Question: I am having weird display issues using the jQuery dialog with an iframe in Firefox and IE8.
I have tested the page itself outside of the iframe and the problems are not reproduced, only when inside of the jQuery dialog.

'''
$(document).ready(function() {
var img = $('.photoLink');
var imgSrc = img.attr('src');
$('.photoLink').photoDialog({
id: imageID,
onClose: function() {
img.attr('src', imgSrc + '&rand=' + (new Date()).getTime());
}
});
});
$.fn.photoDialog = function(options) {
var defaults = {
autoOpen: false,
title: 'Photo Tool',
minHeight: 560,
minWidth: 540
onClose: function(){}
};
var opts = $.extend(defaults, options);
return this.each(function() {
$this = $(this);
that =$(this);
var $dialog = $('<div>')
.html('<iframe src="' + opts.url + '?sn=' + opts.id + '" width="' + (opts.minWidth - 20) + '" height="' + (opts.minHeight - 20) + '" style="border: none;" scrolling="no"></iframe>')
.dialog({
autoOpen: opts.autoOpen,
title: opts.title,
minHeight: opts.minHeight,
minWidth: opts.minWidth,
modal: true,
close: function() {
opts.onClose.call(that);
}
});
$this.click(function() {
$dialog.dialog('open');
return false;
});
});
};
'''
'''
<div id="photo_holder" runat="server">
<asp:Image ID="image_photo" style="display: none;" runat="server" />
</div>
'''
'''
#photo_holder {
position: relative;
float: left;
padding: 10px;
width: 300px;
height: 300px;
}
.portrait { height: inherit; width: auto; }
.landscape { height: auto; width: inherit; }
'''
'''
$(document).ready(function () {
$('#image_photo').load(function () {
$this = $(this);
if ($this.width() > $this.height()) {
$this.attr('class', 'landscape');
}
else {
$this.attr('class', 'portrait');
}
}).fadeIn('slow');
});
'''
The class of the image is set dynamically based on image dimensions.
The image path is set in the code behind, no styling or resizing done.
The images are resized upon upload to be no larger than 300x300.
Display is correct in Chrome and Safari, but in IE and FF for some reason it enlarges the image.
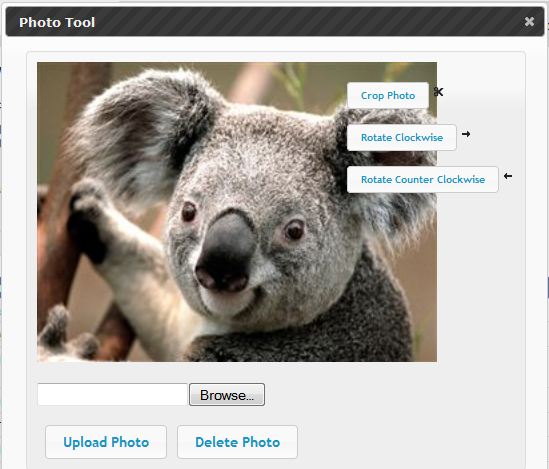
Answer: I ended up removing the following from the child page:
'''
.portrait { height: inherit; width: auto; }
.landscape { height: auto; width: inherit; }
'''
'''
$(document).ready(function () {
$('#image_photo').load(function () {
$this = $(this);
if ($this.width() > $this.height()) {
$this.attr('class', 'landscape');
}
else {
$this.attr('class', 'portrait');
}
}).fadeIn('slow');
});
'''
This corrected the issue in all browsers. Originally I had larger images and was trying to dynamically resize them via the jQuery/CSS. After writing server side code to resize the images upon upload I no longer needed this process but hadn't removed it from the original code.